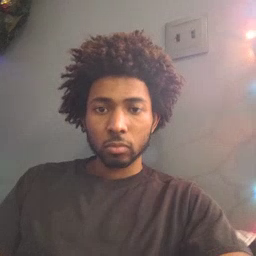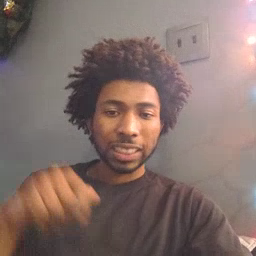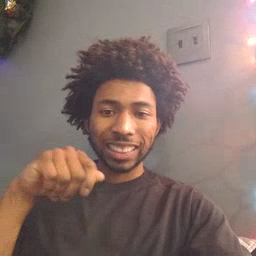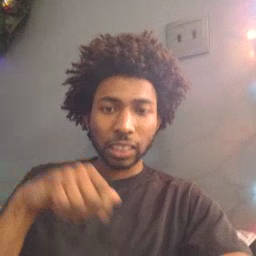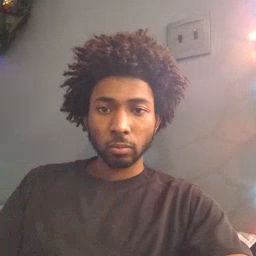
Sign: toothbrush